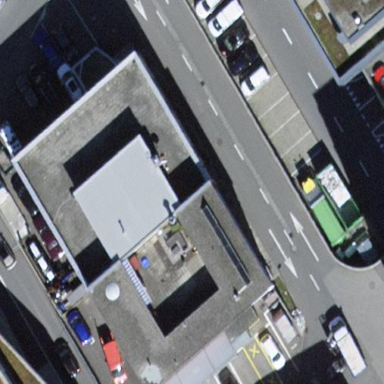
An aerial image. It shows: Industrial building.